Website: home-depot
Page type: review-order
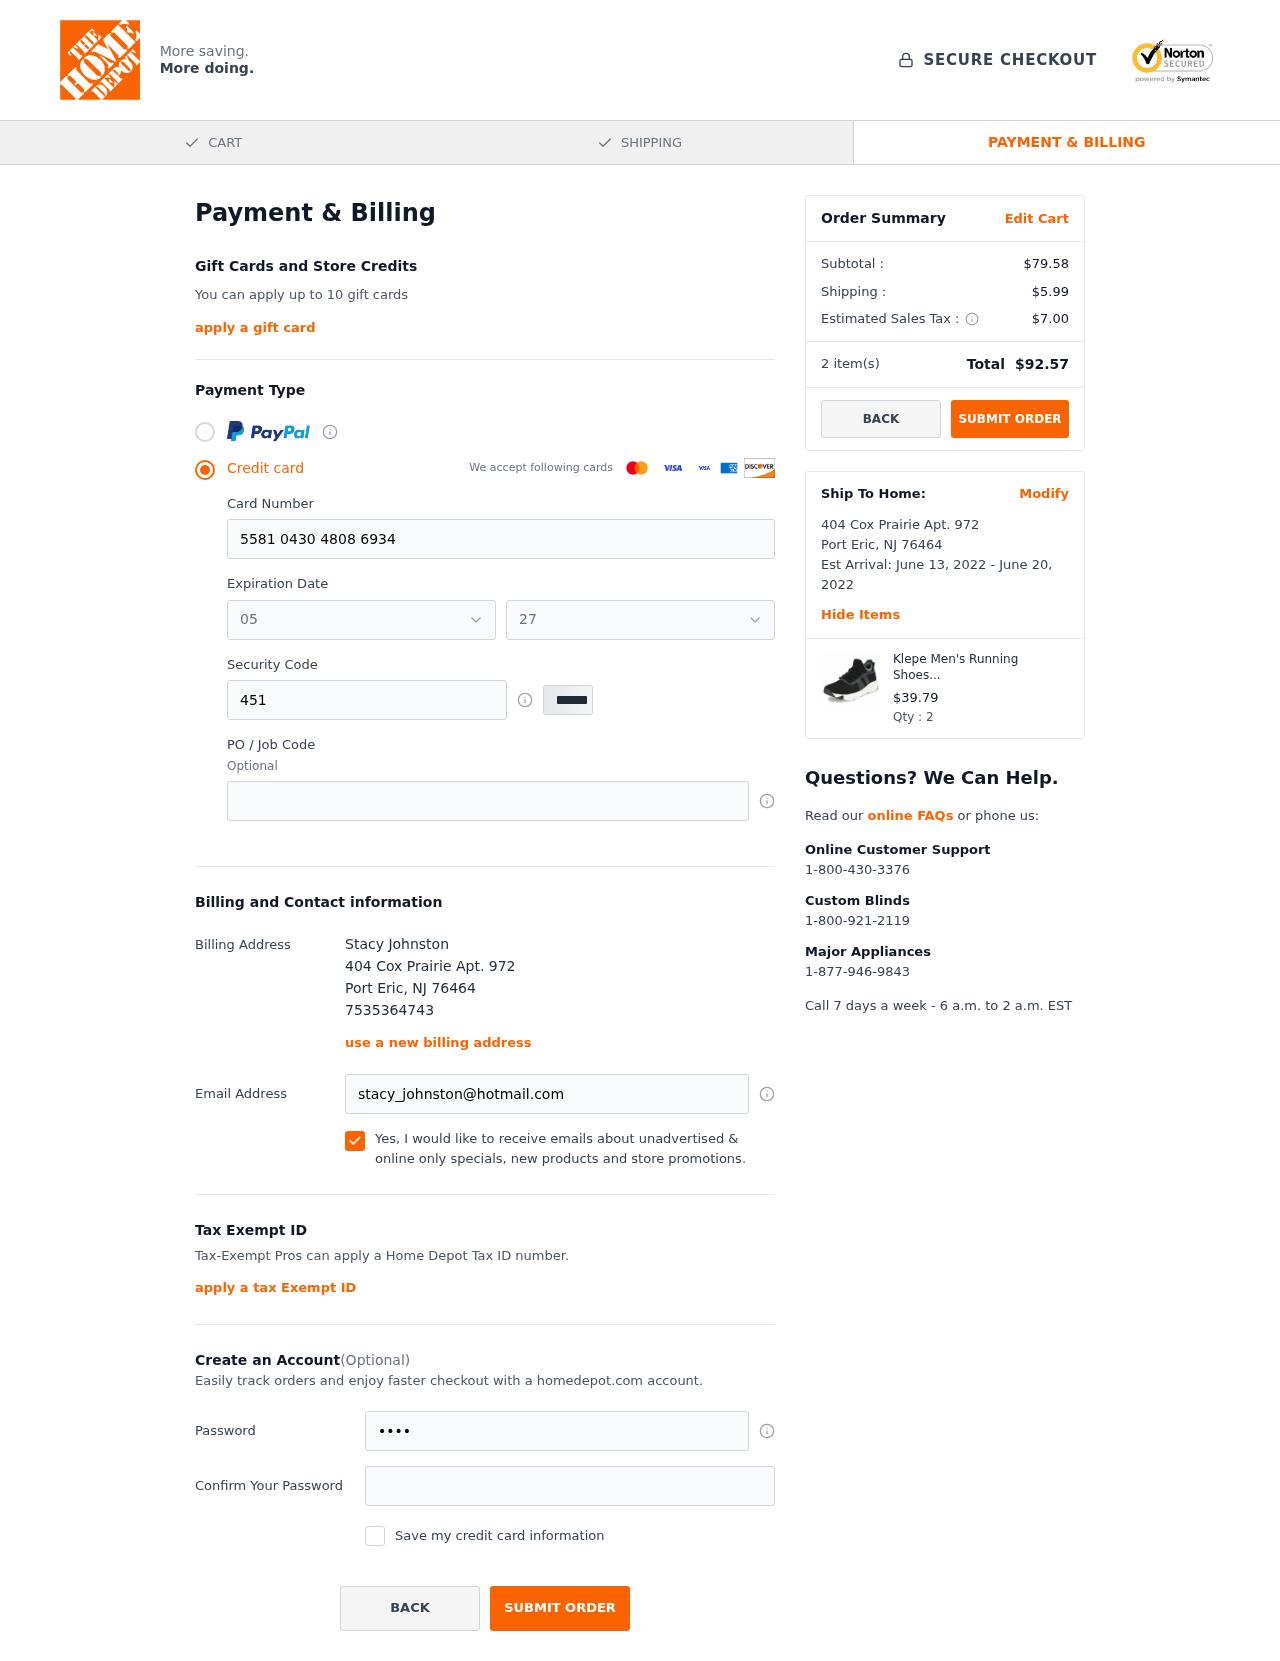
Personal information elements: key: PII_CARD_EXPIRY_MONTH
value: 05
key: PII_CARD_EXPIRY_YEAR
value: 27
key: PII_CITY
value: Port Eric
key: PII_FULLNAME
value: Stacy Johnston
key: PII_PHONE
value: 7535364743
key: PII_POSTCODE
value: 76464
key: PII_STATE_ABBR
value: NJ
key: PII_STREET
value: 404 Cox Prairie Apt. 972
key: PII_CARD_NUMBER
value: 5581 0430 4808 6934
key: PII_CARD_CVV
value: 451
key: PII_EMAIL
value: stacy_johnston@hotmail.com
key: PII_STREET2
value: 404 Cox Prairie Apt. 972
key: PII_POSTCODE2
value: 76464
Product elements: key: PRODUCT1_NAME
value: Klepe Men's Running Shoes-8 UK (40 EU) (7 US) (KP031/BLK)
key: PRODUCT1_PRICE
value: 39.79
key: PRODUCT1_QUANTITY
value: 2
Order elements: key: ORDER_SUBTOTAL
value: $79.58
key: ORDER_SHIPPING_COST
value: $5.99
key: ORDER_TAX
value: $7.00
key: ORDER_NUM_ITEMS
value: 2
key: ORDER_TOTAL
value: $92.57
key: ORDER_SHIPPING_DATE
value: June 13, 2022
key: ORDER_DELIVERY_DATE
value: June 20, 2022